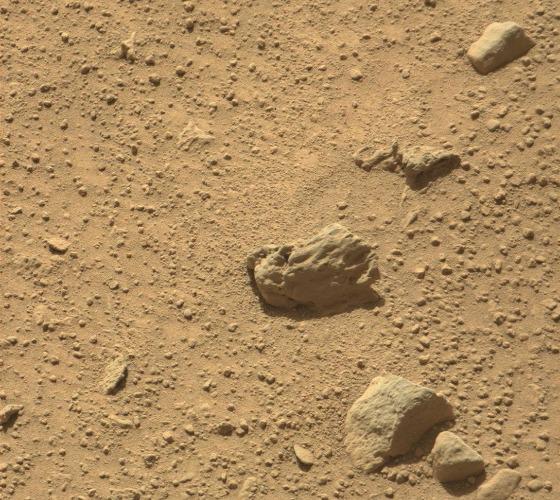
Terrain classes present: Gravel / Sand / Soil, Rock, Shadow